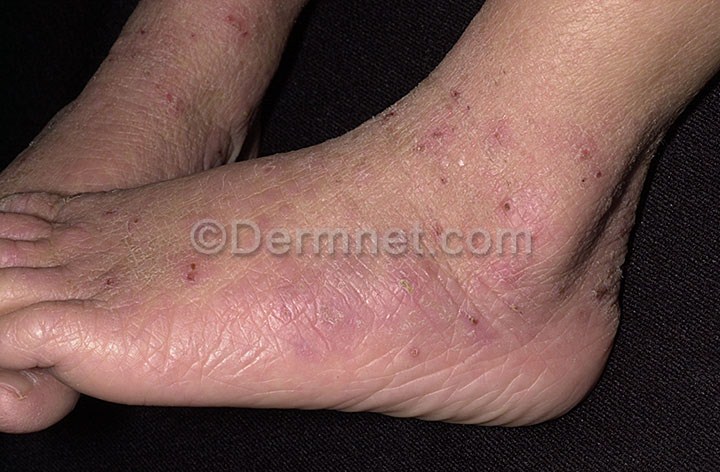
Disease: Atopic Dermatitis Photos